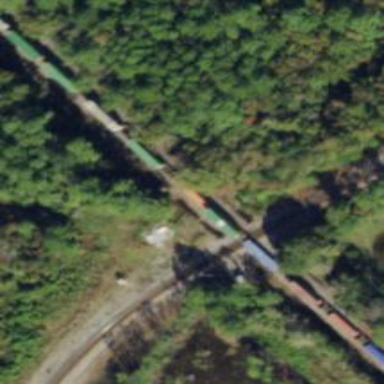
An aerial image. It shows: Railway crossing.